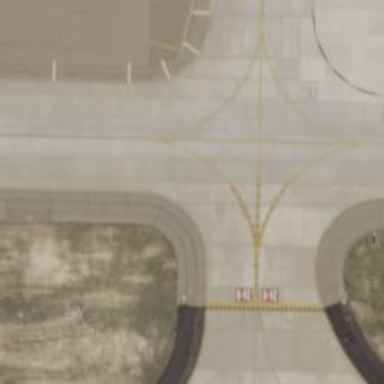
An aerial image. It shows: Image of taxiway at airport.